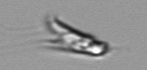
Label: Chrysochromulina_lanceolata